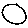
Label: circle